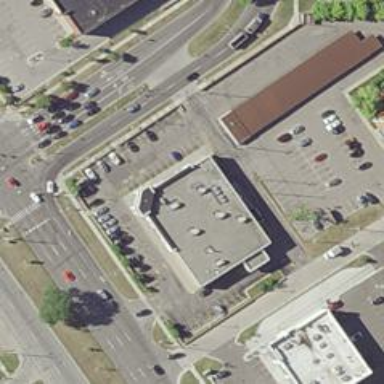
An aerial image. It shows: Pharmacy providing healthcare services.